Question: Count the number of objects in the diagram.
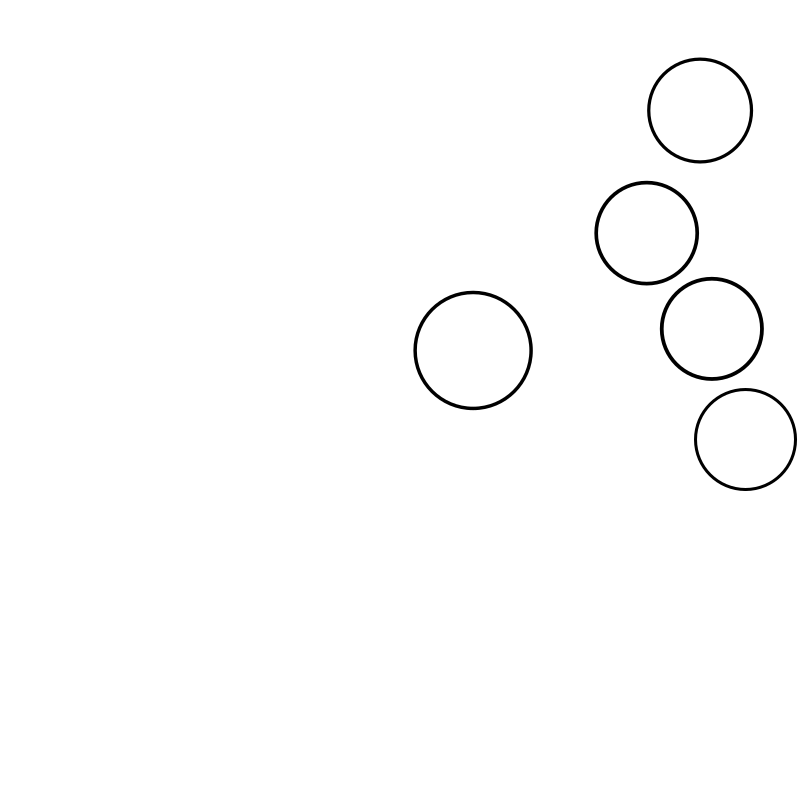
Answer: 5